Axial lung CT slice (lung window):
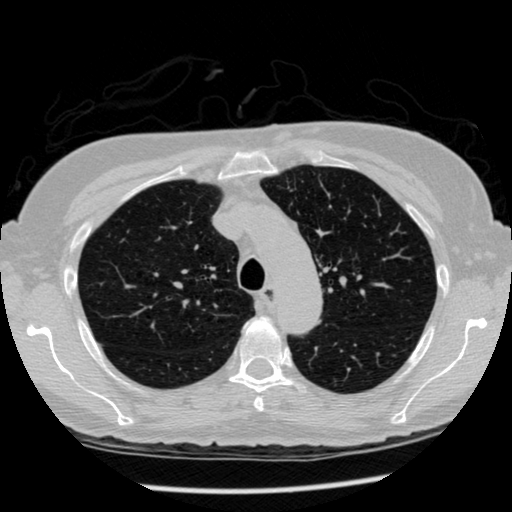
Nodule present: no